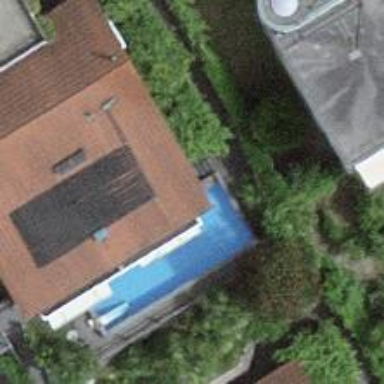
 perfect for swimming and other water activities."